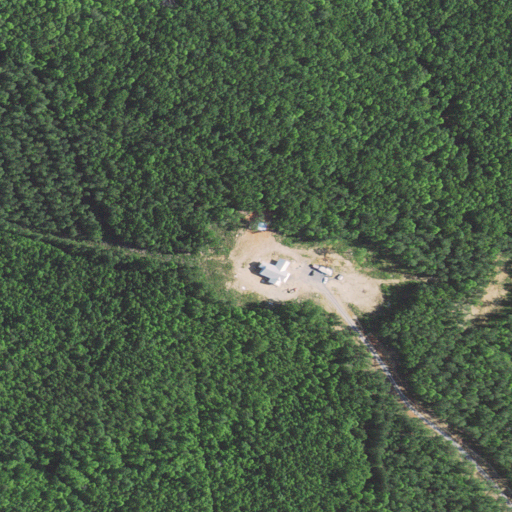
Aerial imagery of mountain in North Carolina named Kies Mountain containing deciduous forest, evergreen forest, mixed forest, and shrub